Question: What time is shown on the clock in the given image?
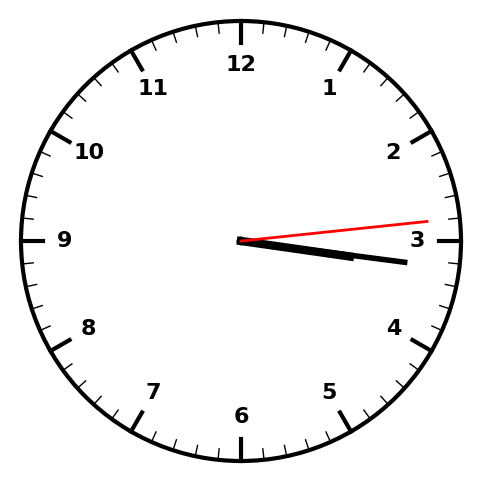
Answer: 03:16:14